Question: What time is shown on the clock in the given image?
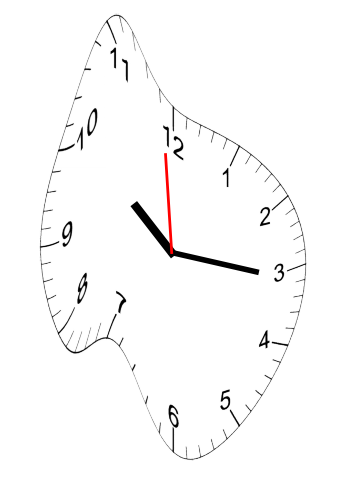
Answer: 10:15:59